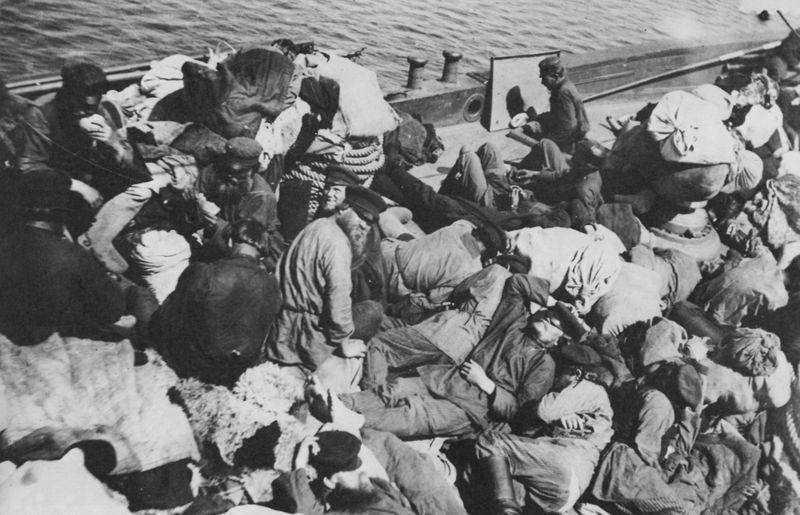
Titel: Russische Siedler, auf dem Ob unterwegs
Künstler: Russischer Photograph
Standort: Helsinki
Institution: Suomen Kansallismuseo
Schlagwörter: mann, meer, schatten, wasser, weiß, fluss, menschen, see, grau, kleider, licht, männer, schwarz, gürtel, leute, masse, menge, bart, gedränge, kappe, tod, tot, hände, gewässer, personen, boot, sack, schiff, wellen, kauern, liegen, schlafen, enge, russland, säcke, pause, ladung, schiffbruch, seile, wogen, essen, warten, taue, flucht, foto, fotografie, photographie, eng, haufen, viele, schwarzweiß, durcheinander, menschenmenge, photo, fähre, auswanderer, deck, russen, aufnahme, schiffbrüchige, sonnen, lagern, überfahrt, mannschaft, seeleute, unschärfe, gedrängt, flüchtlinge, überfüllt, schiffbrüchiger, exodus, an deck, saxk, warteb